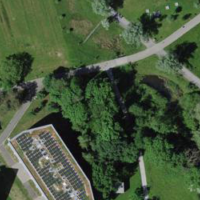
EUNIS habitat code: 55
Species observed at this site:
Lythrum salicaria
Corvus corone
Fulica atra
Chalcolestes viridis
Dendrocopos major
Urtica dioica
Argynnis paphia
Trifolium pratense
Trifolium repens
Salvia pratensis
Caltha palustris
Pararge aegeria
Gallinula chloropus
Cardamine pratensis
Libellula depressa
Vanessa atalanta
Pyrrhosoma nymphula
Alnus glutinosa
Sympetrum sanguineum
Hyacinthoides hispanica
Briza media
Cirsium arvense
Corylus avellana
Anas platyrhynchos
Libellula quadrimaculata
Typha latifolia
Sympecma fusca
Aeshna cyanea
Lamium galeobdolon
Anthriscus sylvestris
Anthocharis cardamines
Knautia arvensis
Prunus padus
Acer pseudoplatanus
Milvus milvus
Pieris rapae
Sympetrum striolatum
Thecla betulae